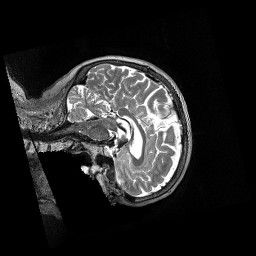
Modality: T2w
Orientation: sagittal
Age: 76
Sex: female
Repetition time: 3.2 s
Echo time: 0.563 s